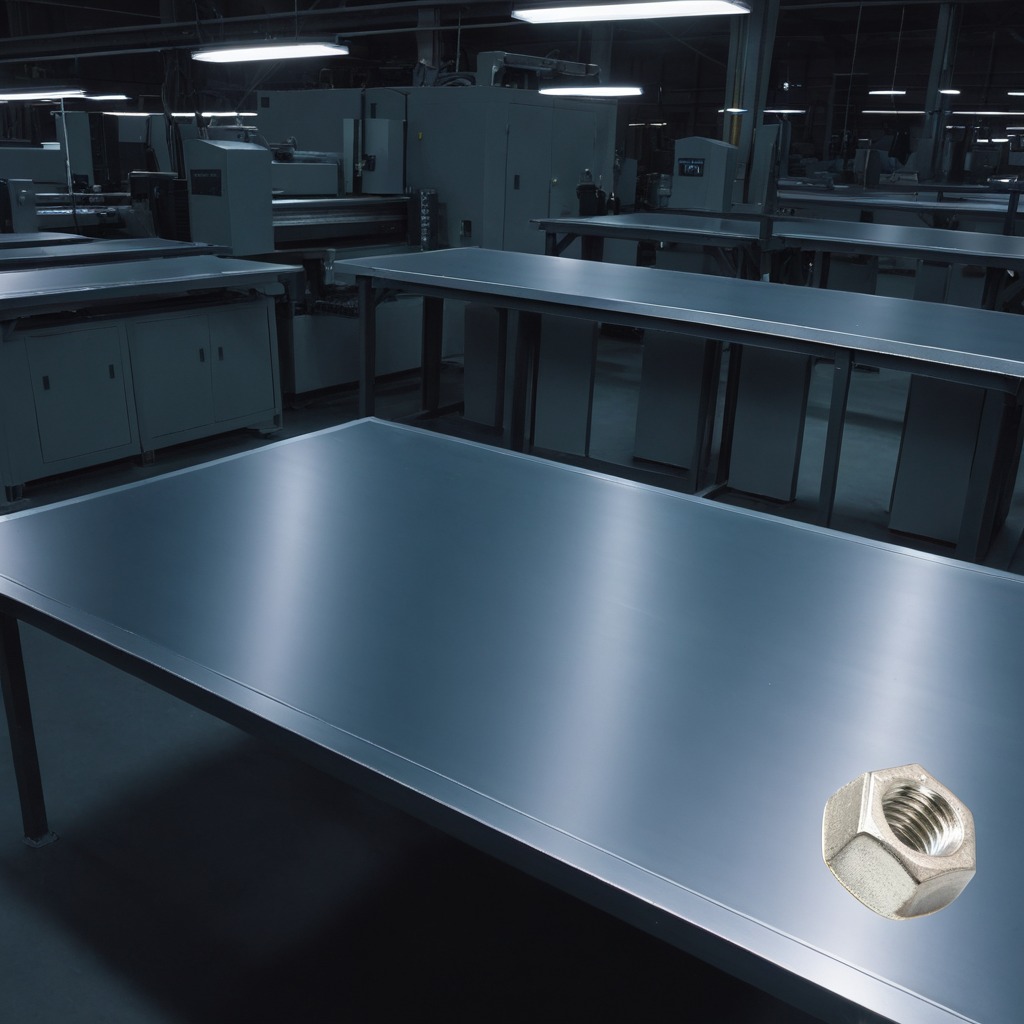
A metal nut is lying on the tabletop in the evening.